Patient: sex F, age 70
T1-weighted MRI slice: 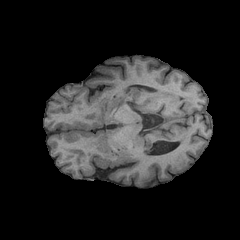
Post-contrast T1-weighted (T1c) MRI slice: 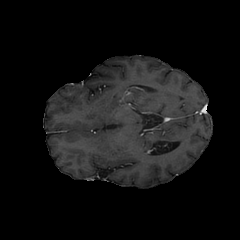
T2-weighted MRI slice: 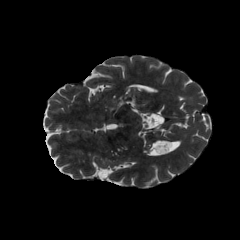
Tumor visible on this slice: no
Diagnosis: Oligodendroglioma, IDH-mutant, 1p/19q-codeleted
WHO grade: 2